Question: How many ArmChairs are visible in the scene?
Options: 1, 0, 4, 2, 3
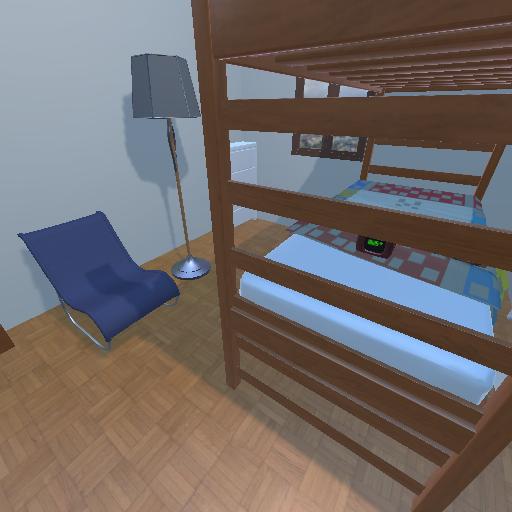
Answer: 1